Question: I have to pull data from an excel file. I was using the below piece of code since last year:
'''
OleDbConnection cnn = new OleDbConnection(@"Provider=Microsoft.ACE.OLEDB.12.0;Data Source=" + destFile + "; Extended Properties=Excel 12.0;");
string qText = @"select * from [sheetXY$]";
OleDbCommand oconn = new OleDbCommand(qText, cnn);
cnn.Open();
OleDbDataAdapter adp = new OleDbDataAdapter(oconn);
adp.Fill(dt);
cnn.Close();
'''
Since yesterday I get this error message:

I had Office 2010 pro on my machine. According to some google suggestions I installed 'microsoft database access engine', made no difference. I re-installed whole office, made no difference. Then I installed Office 2013, no go.
What could possibly go wrong from a day to another, and how shall I fix it? I'm out of idea.
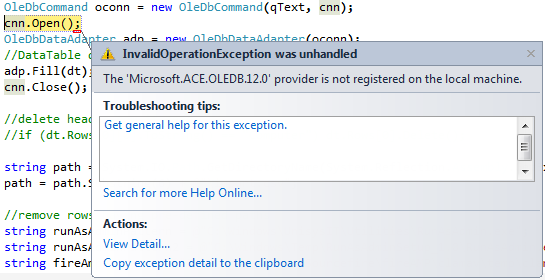
Answer: Save yourself time and headache and use EPPLUS instead. <URL> can be installed via Nuget and you don't have to deal with installing the Office Data access on other machine where your code runs.